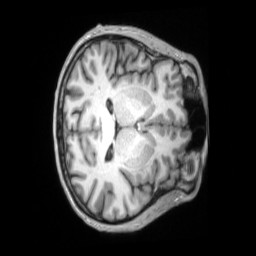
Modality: T1w
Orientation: axial
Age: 42
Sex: male
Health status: ill
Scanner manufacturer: siemens
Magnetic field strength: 3 T
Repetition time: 2.2 s
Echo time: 0.00157 s